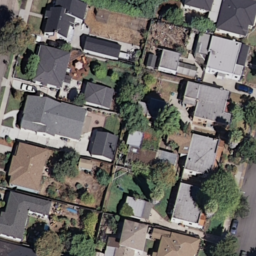
Label: residential